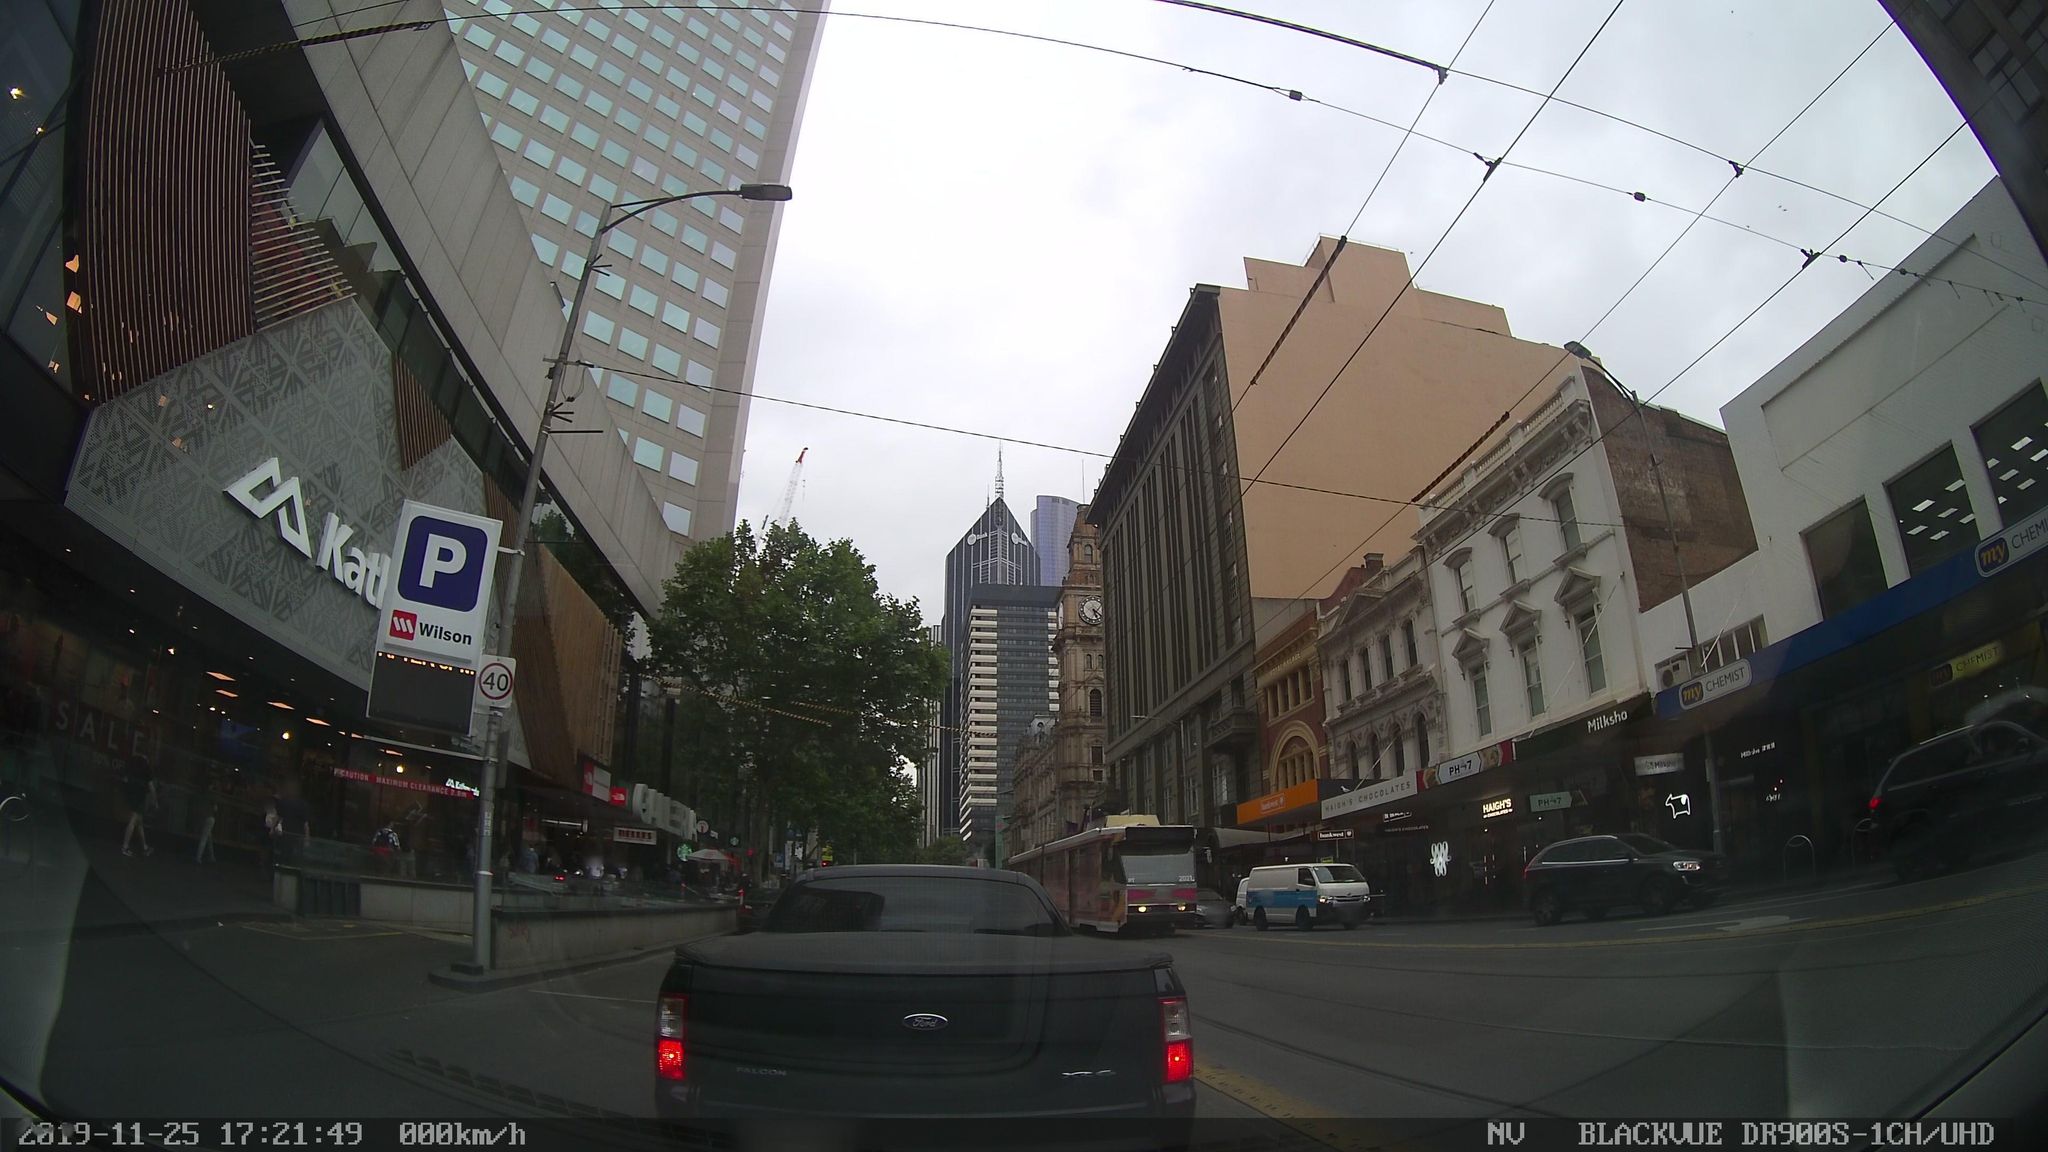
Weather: cloudy
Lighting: day
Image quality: good
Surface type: driving surface
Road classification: footway, corridor
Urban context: urban centre
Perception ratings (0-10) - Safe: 4.6, Lively: 7.55, Beautiful: 4.64, Boring: 2.74, Depressing: 4.49, Wealthy: 3.52